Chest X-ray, PA view. Patient: 48 years old, sex F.
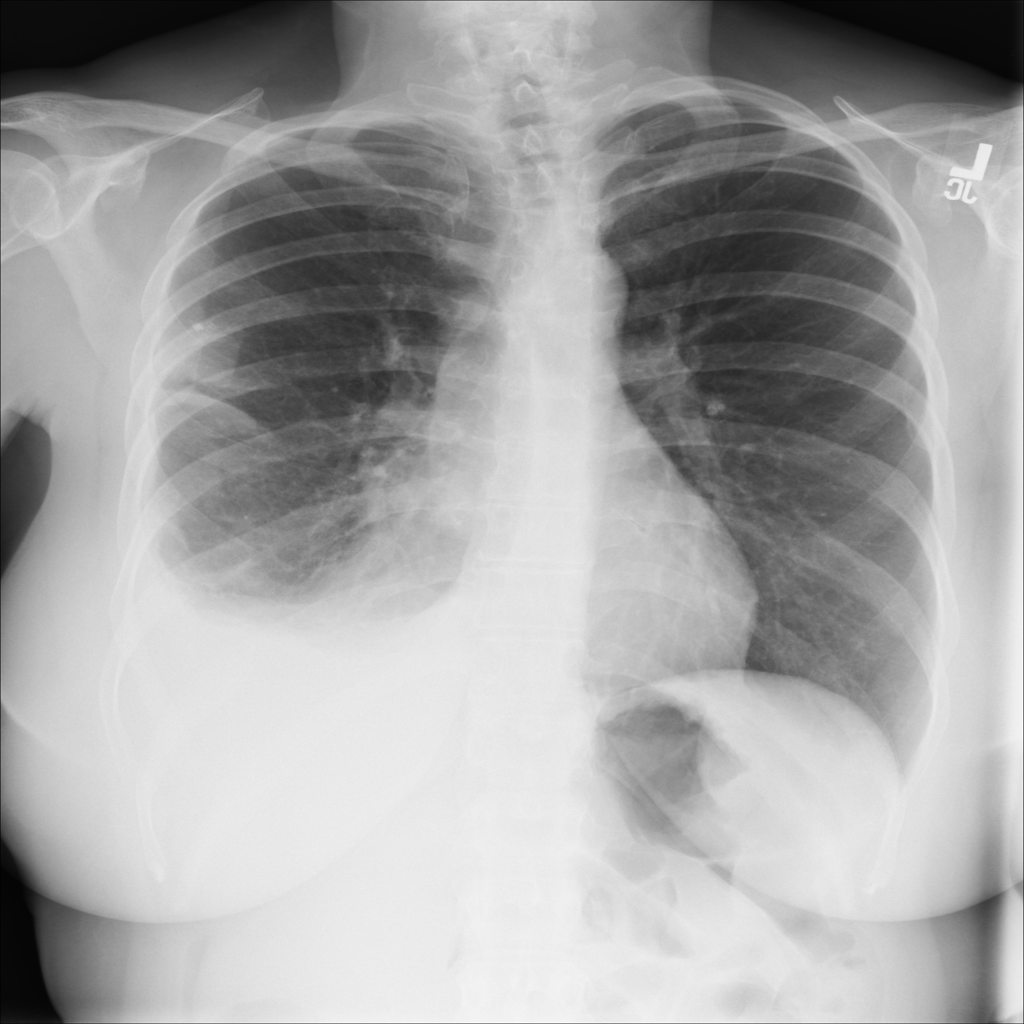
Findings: Effusion, Pleural_Thickening